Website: crate-barrel
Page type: customer-info-address
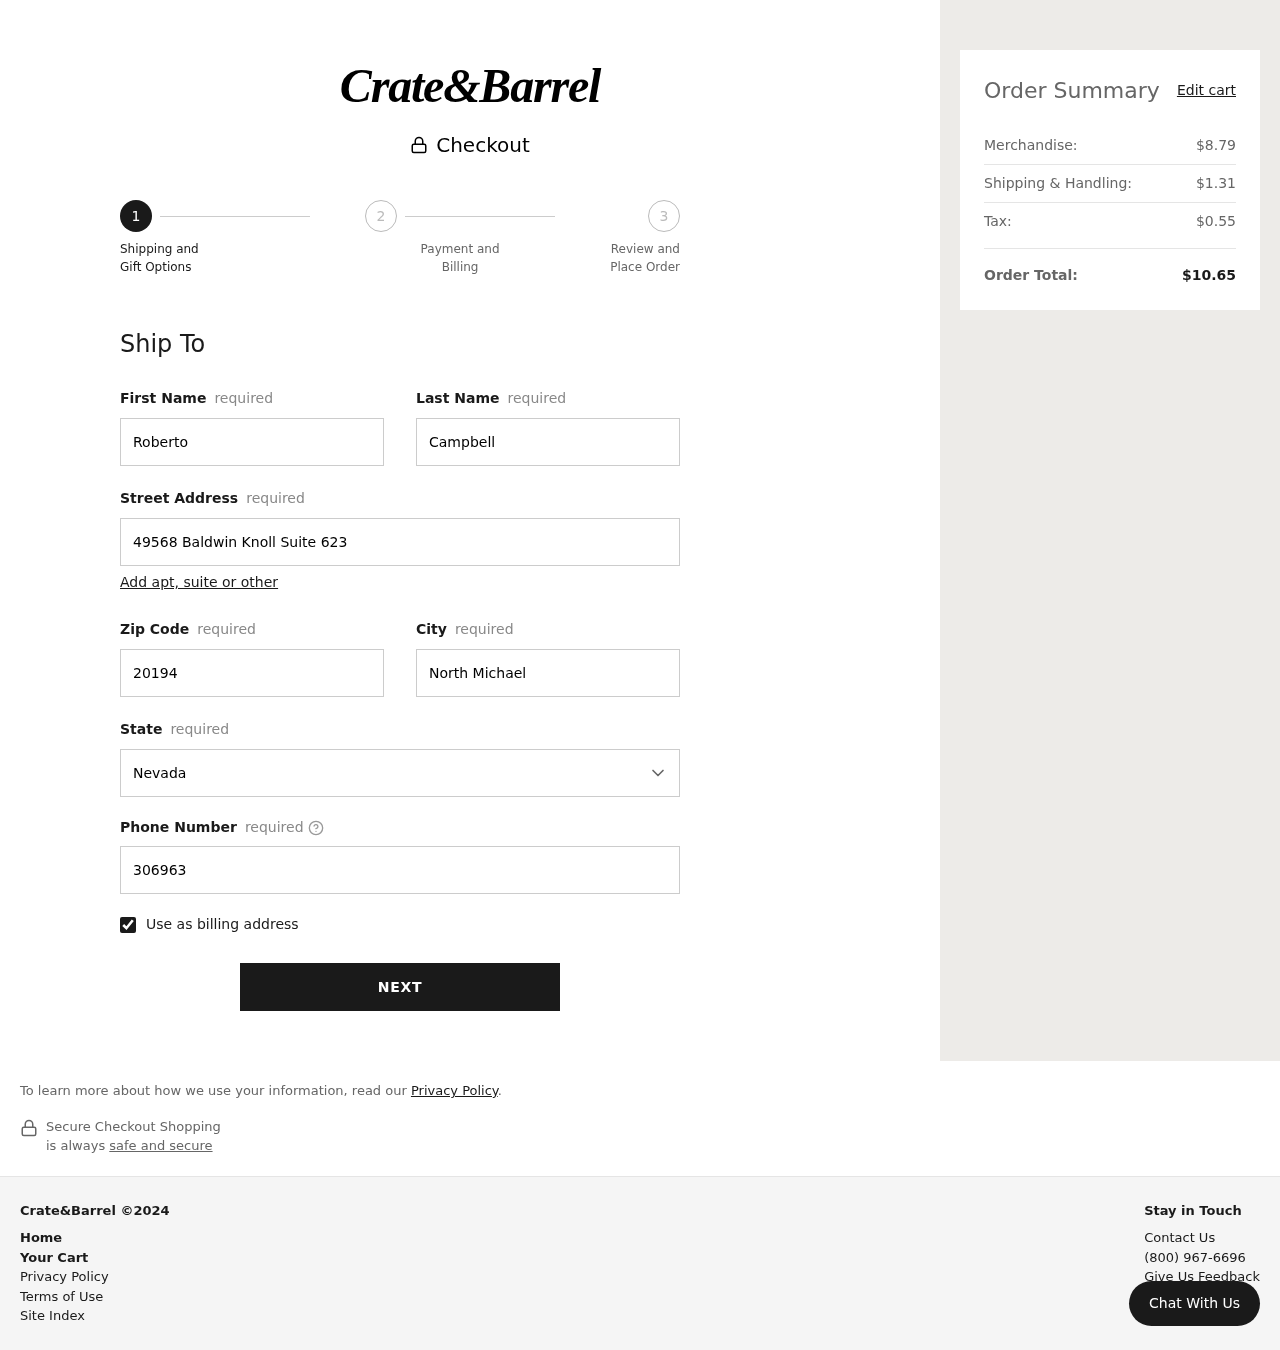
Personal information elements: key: PII_CITY
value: North Michael
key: PII_FIRSTNAME
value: Roberto
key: PII_LASTNAME
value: Campbell
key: PII_PHONE
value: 3069639542
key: PII_POSTCODE
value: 20194
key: PII_STATE
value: Nevada
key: PII_STREET
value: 49568 Baldwin Knoll Suite 623
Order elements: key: ORDER_SUBTOTAL
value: $8.79
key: ORDER_SHIPPING_COST
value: $1.31
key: ORDER_TAX
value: $0.55
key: ORDER_TOTAL
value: $10.65